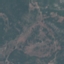
Label: HerbaceousVegetation